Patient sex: F
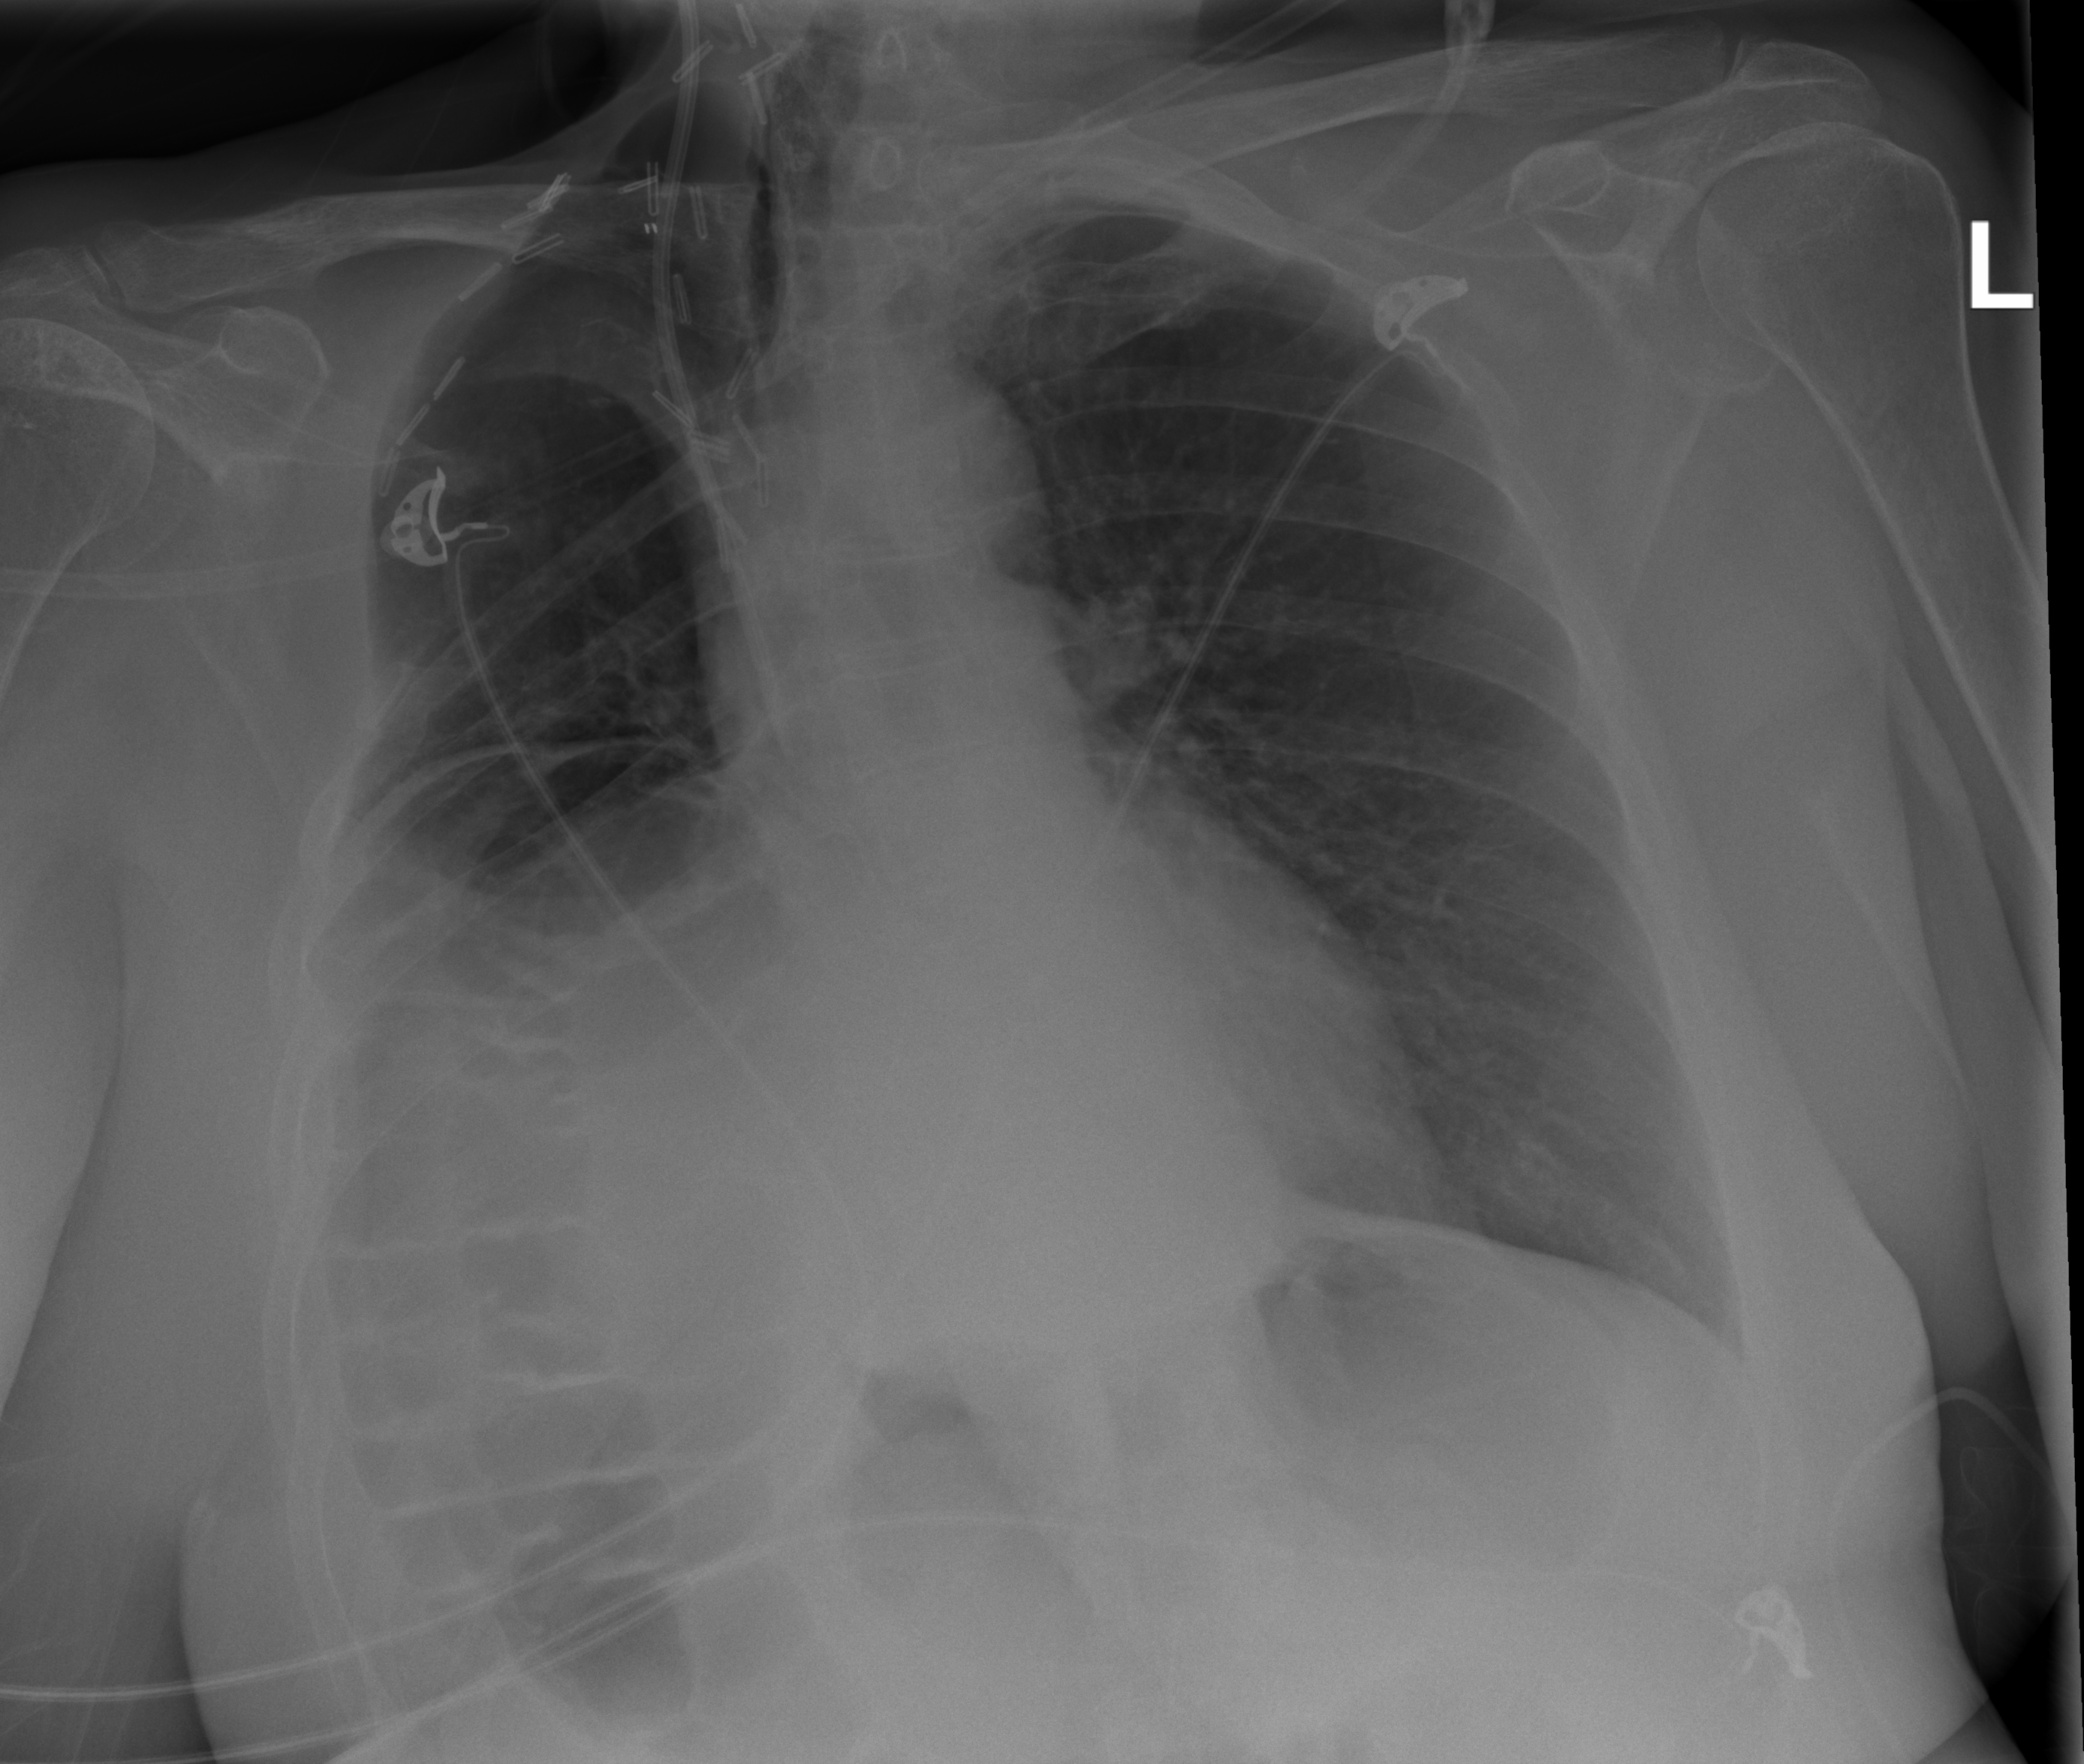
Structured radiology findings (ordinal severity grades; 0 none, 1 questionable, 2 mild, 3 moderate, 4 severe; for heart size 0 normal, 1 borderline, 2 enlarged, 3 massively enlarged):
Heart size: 0
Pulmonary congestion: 0
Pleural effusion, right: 0
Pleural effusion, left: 0
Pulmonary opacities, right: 0
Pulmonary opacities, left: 0
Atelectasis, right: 1
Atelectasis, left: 0